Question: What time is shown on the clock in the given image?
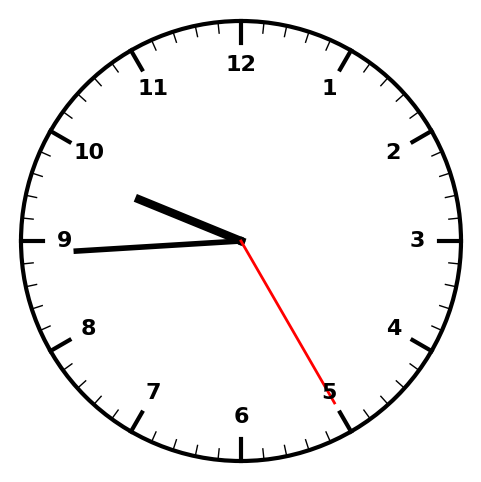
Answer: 09:44:25